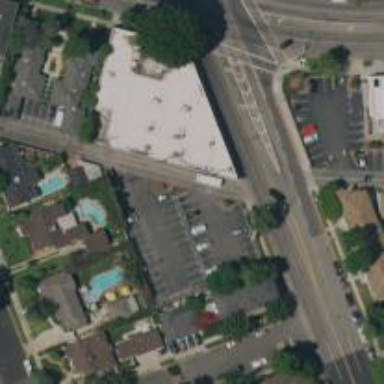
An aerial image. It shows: Retail building in retail area.